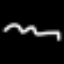
Label: squiggle